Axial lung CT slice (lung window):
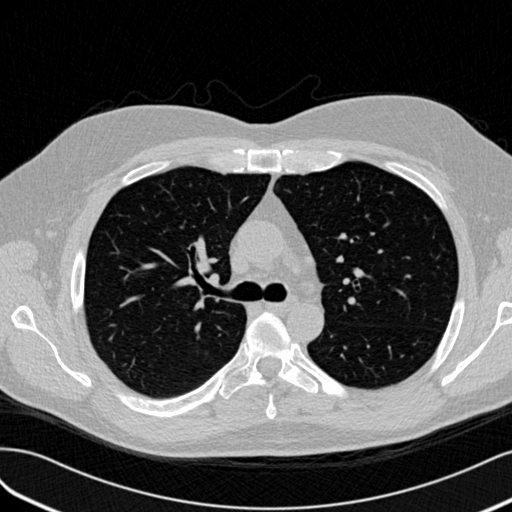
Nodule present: no